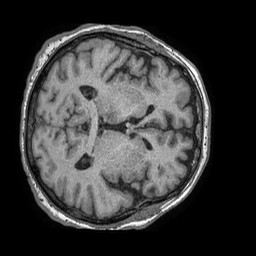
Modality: T1w
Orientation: axial
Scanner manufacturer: philips
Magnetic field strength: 1.5 T
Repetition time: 0.007564 s
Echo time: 0.003441 s